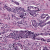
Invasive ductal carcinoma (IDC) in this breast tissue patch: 1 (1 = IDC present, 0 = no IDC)